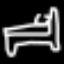
Label: bed